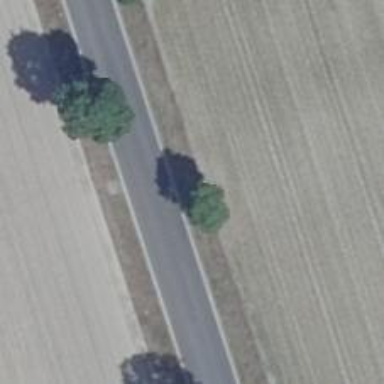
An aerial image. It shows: Row of deciduous broadleaved trees.